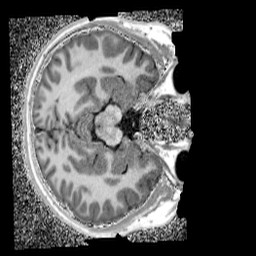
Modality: UNIT1_denoised
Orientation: axial
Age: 13
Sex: male
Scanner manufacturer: siemens
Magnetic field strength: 3 T
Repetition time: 4 s
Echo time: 0.00299 s